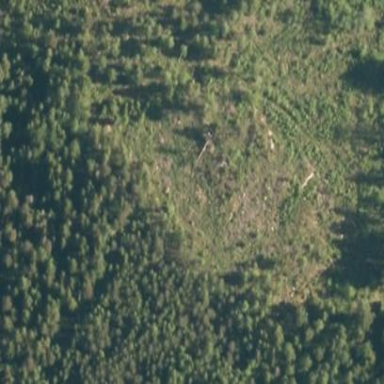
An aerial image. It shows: Scrub vegetation in area designated for logging.